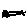
Label: car